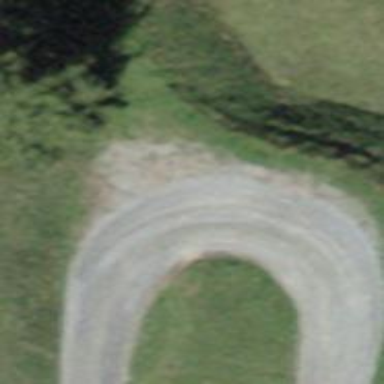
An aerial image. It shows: Gravel track with grade2 quality.